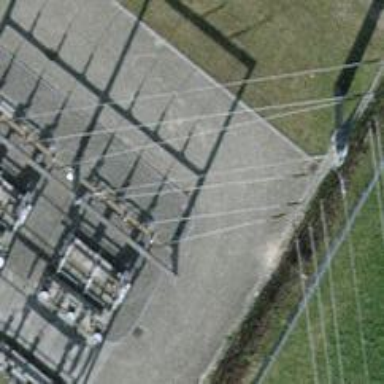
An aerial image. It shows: Power line in the image.